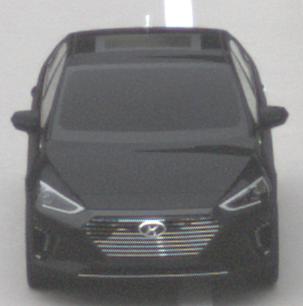
Make: Hyundai
Model: IONIQ Hybrid
Detailed model: IONIQ (AE) Hybrid
Model produced from: 2016/10
Model produced until: 2018/08
Doors: 5
Color: black
Road condition: dry road
Daytime: midday
Contrast: low contrast